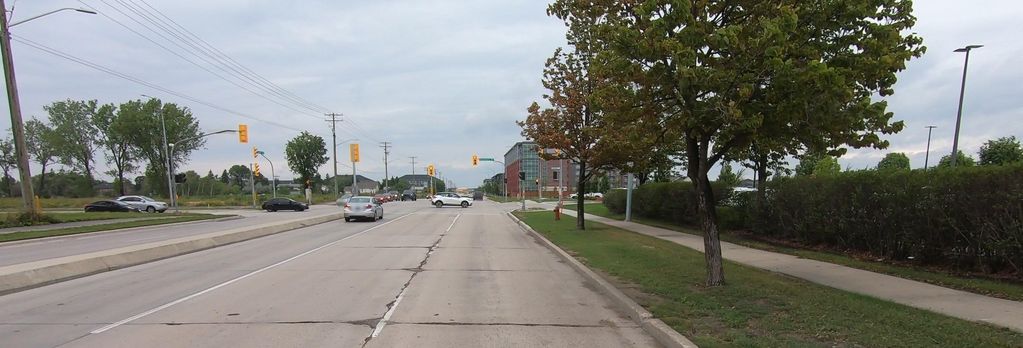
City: winnipeg